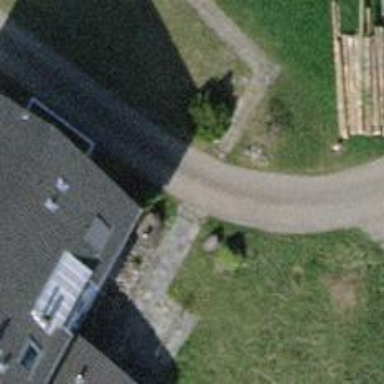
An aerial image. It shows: Driveway.